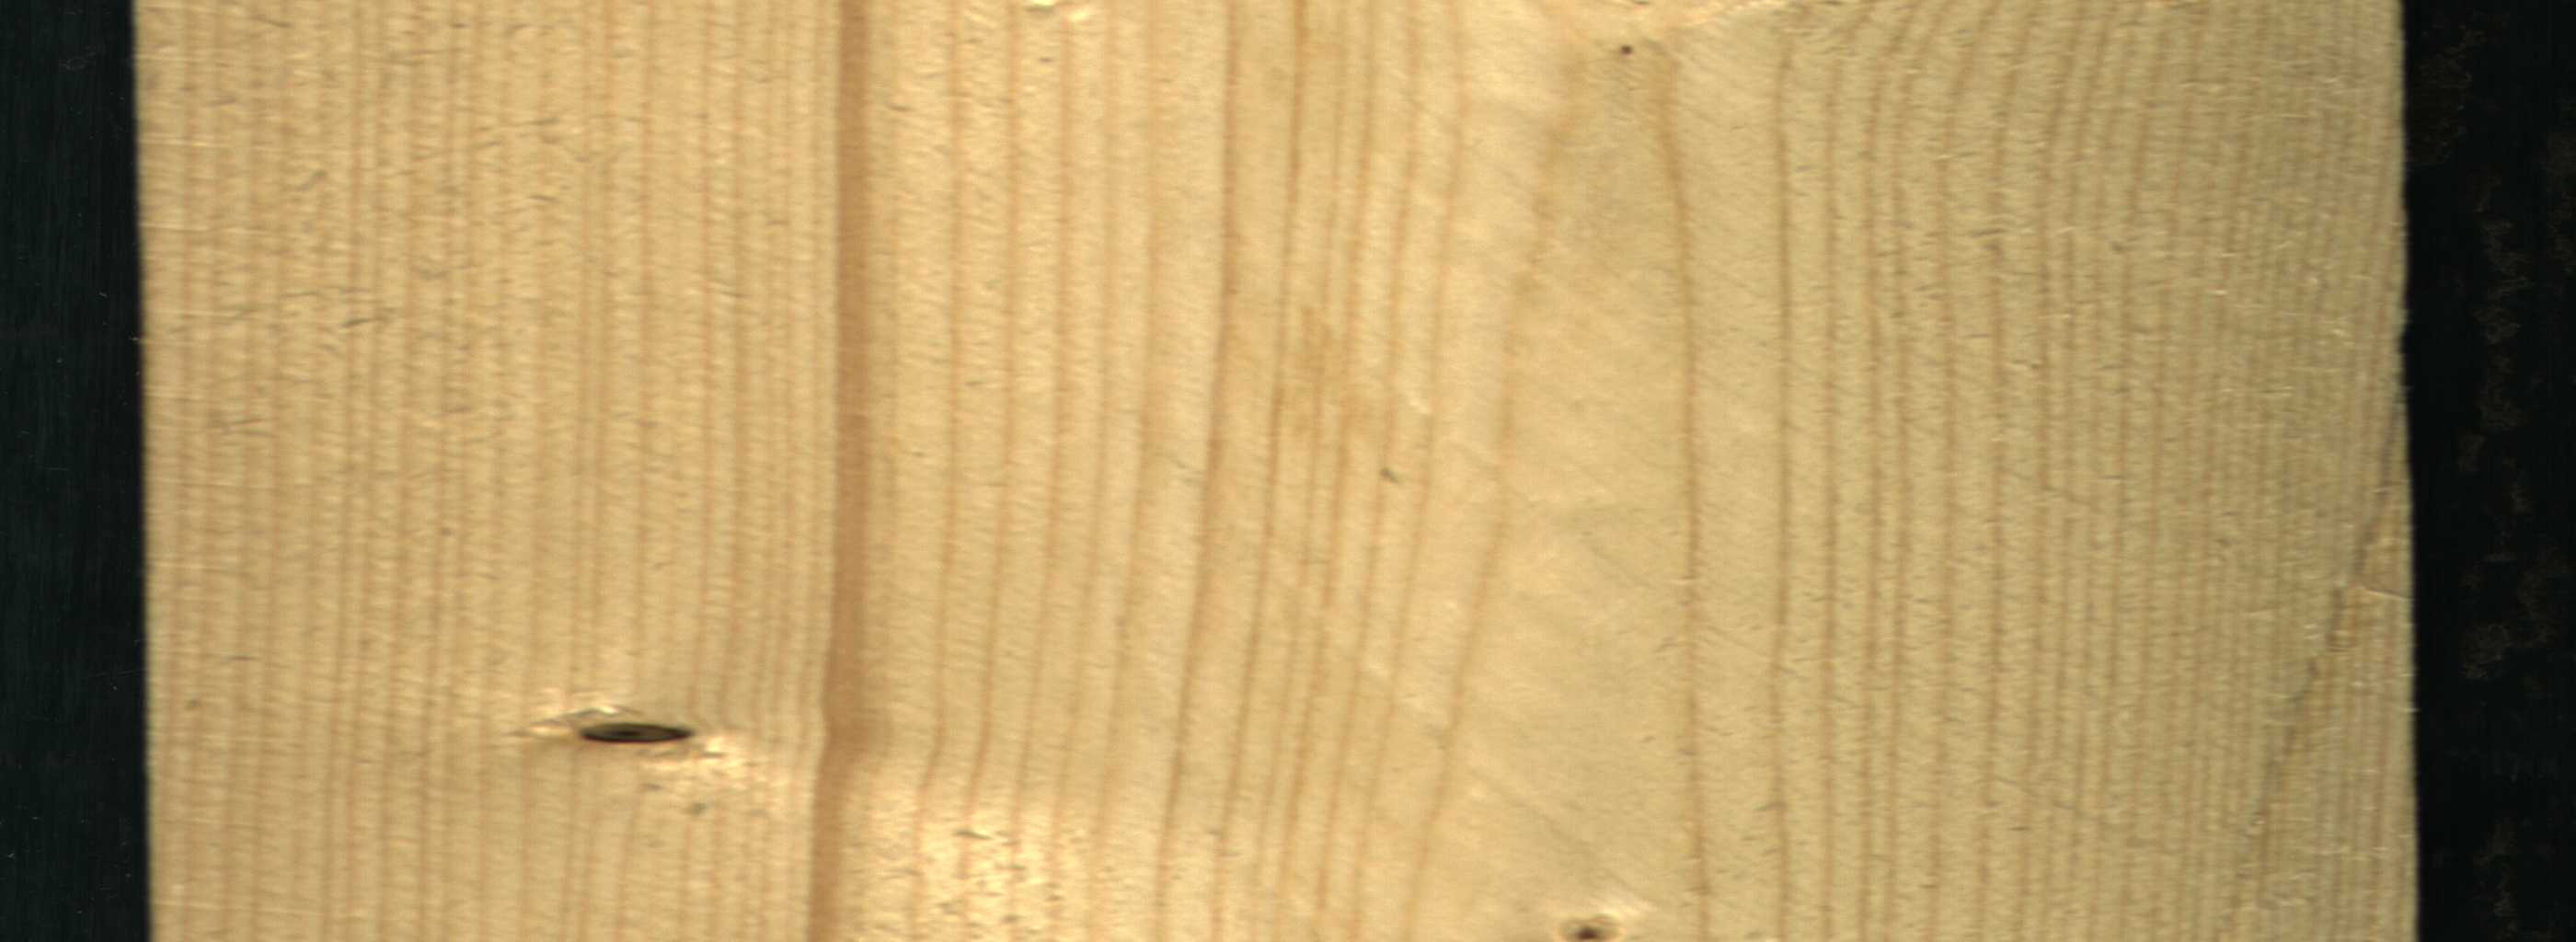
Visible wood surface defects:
Dead_Knot
Live_Knot
Live_Knot